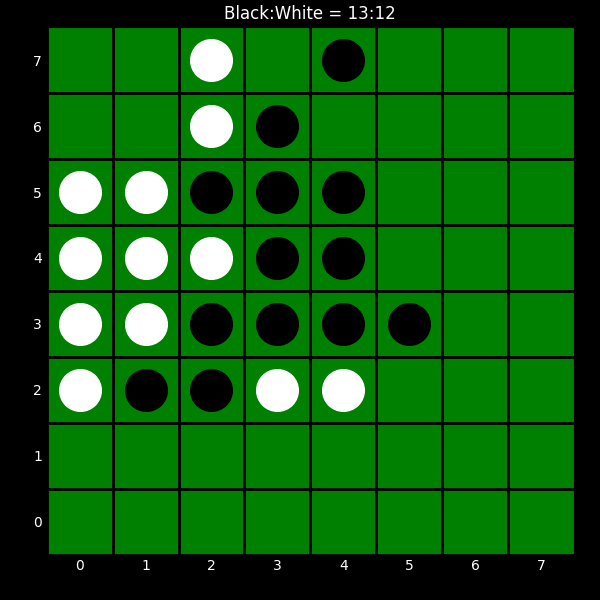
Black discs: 13
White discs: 12